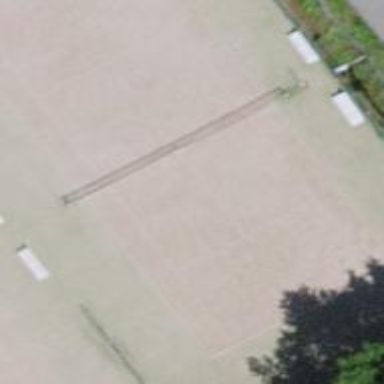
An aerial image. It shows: Tennis court on the leisure land pitch.